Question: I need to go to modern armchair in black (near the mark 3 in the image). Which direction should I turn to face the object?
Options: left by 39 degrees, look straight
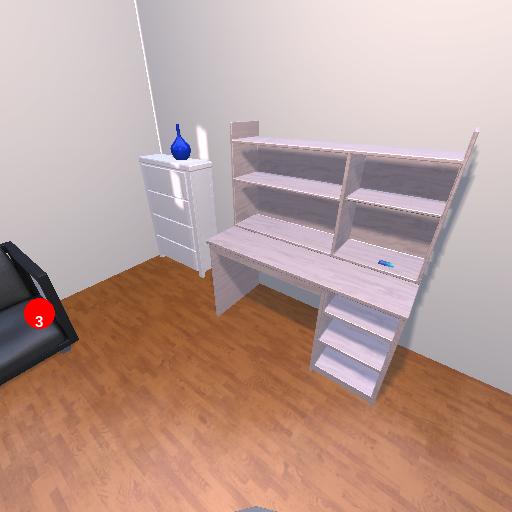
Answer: left by 39 degrees